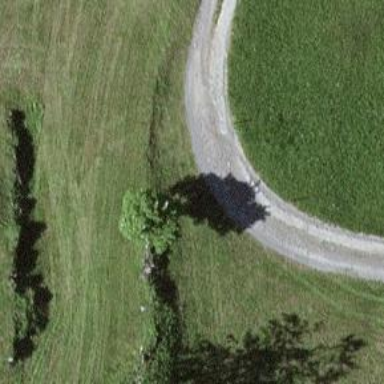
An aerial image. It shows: Unpaved service road.